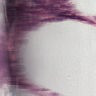
Metastatic tissue present: no